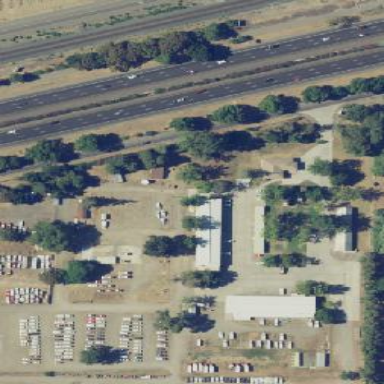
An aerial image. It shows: Industrial area with fire station depot.